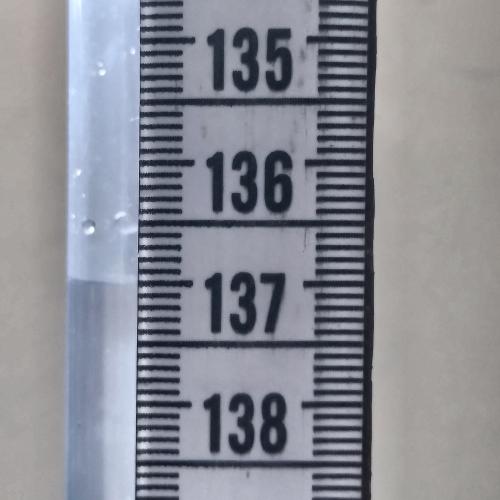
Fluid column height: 137.0 cm